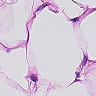
Metastatic tissue present: no